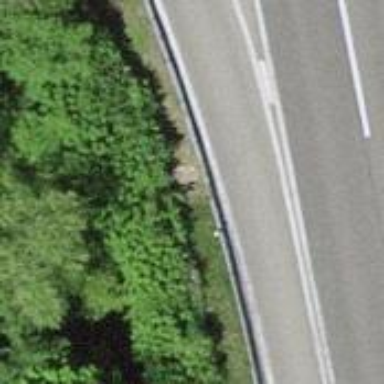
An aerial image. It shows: Asphalt motorway link.